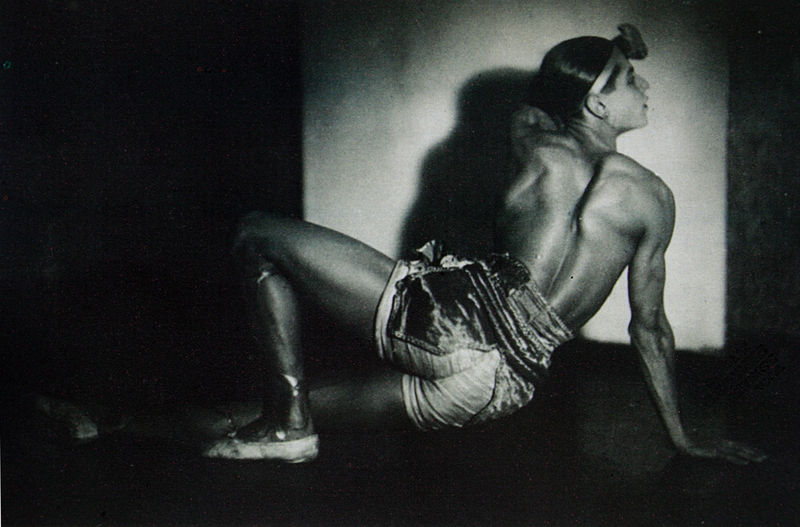
Titel: Serge Lifar als Borée in "Zéphyr et Flore"
Standort: Monaco
Institution: Nouveau Musée National
Schlagwörter: akt, dunkel, körper, mann, nackt, schatten, weiß, frau, grau, hell, hintergrund, licht, nase, profil, rücken, schwarz, gürtel, tanz, hose, arm, arme, pose, bühne, beine, bein, schuhe, haarband, muskeln, foto, fotografie, photographie, leinwand, photo, schuke